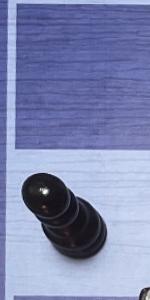
Label: Pawn_Black